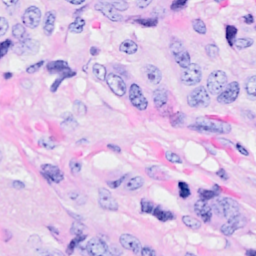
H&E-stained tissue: Breast